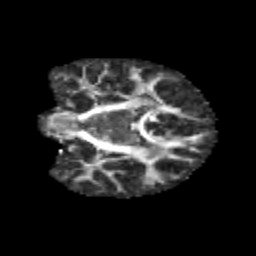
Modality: FA
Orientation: coronal
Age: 11
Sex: male
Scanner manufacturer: siemens
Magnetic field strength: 3 T
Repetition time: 3.8 s
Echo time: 0.07 s